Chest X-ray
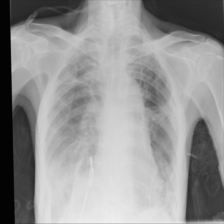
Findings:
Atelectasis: negative
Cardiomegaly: negative
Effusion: negative
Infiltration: negative
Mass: negative
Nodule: negative
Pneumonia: negative
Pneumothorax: negative
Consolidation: negative
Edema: negative
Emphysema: negative
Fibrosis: negative
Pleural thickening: negative
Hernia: negative